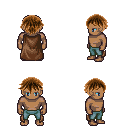
a pixel art fantasy rpg character, male body template, human, dark skin, brown cape, teal pants, brown short bangs hairstyle, four views (front, back, left, right), 2x2 character sprite sheet, small pixel art, hard edges, no anti-aliasing